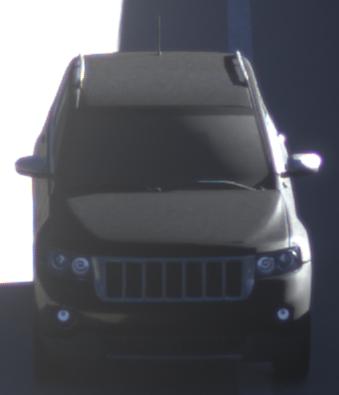
Make: Jeep
Model: Grand Cherokee
Detailed model: WK2
Model produced from: 2010
Model produced until: 2021
Doors: 5
Color: black
Road condition: dry road
Daytime: sunrise or sunset
Contrast: medium contrast